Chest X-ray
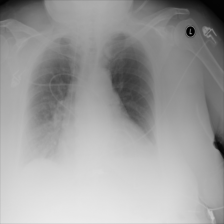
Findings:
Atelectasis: negative
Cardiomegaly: negative
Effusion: negative
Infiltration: positive
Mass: negative
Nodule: negative
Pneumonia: negative
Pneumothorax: negative
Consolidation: negative
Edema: negative
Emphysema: negative
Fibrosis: negative
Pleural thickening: negative
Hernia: negative